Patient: sex M, age 62
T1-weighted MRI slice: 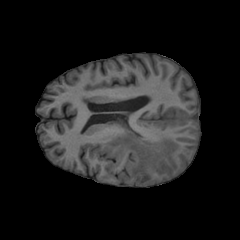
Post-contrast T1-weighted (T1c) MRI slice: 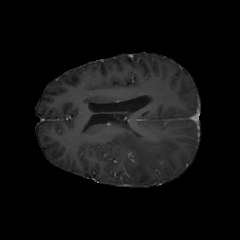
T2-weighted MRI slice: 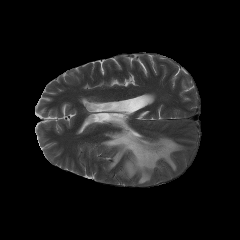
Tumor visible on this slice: yes
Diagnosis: Glioblastoma, IDH-wildtype
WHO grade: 4